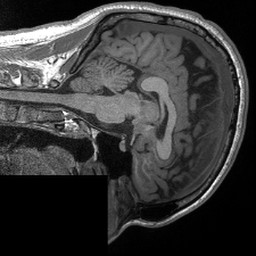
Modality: T1w
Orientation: sagittal
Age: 27
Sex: male